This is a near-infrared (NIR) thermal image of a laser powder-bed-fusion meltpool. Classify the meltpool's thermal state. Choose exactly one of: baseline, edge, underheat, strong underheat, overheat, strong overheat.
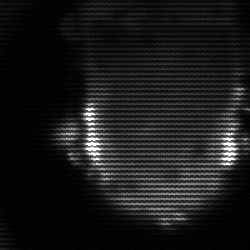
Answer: baseline